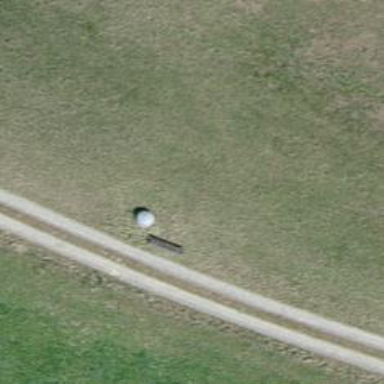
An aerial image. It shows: Bench.